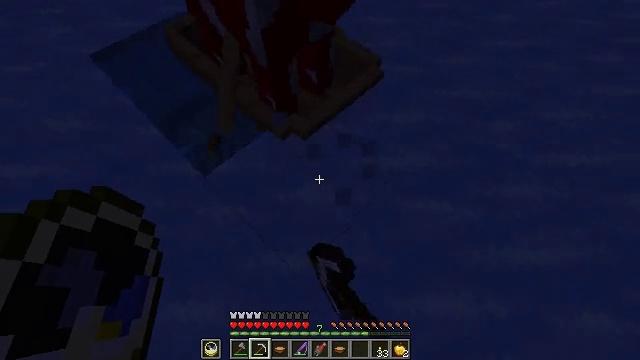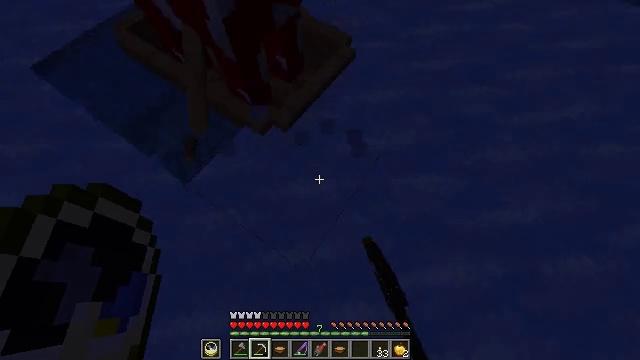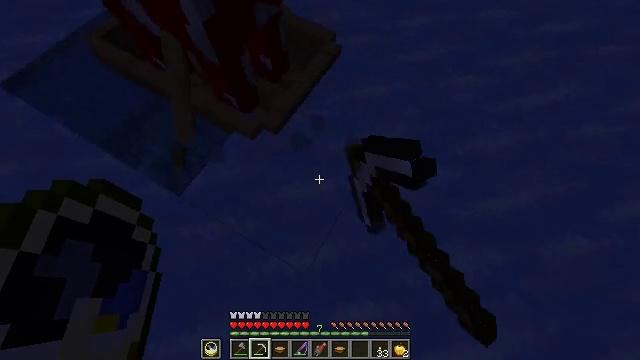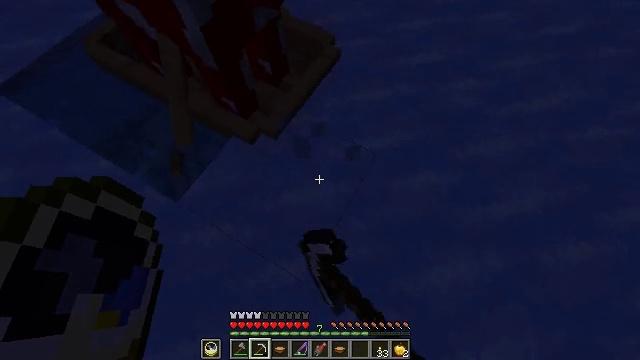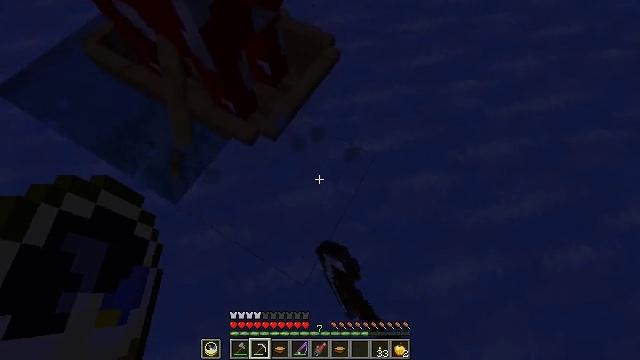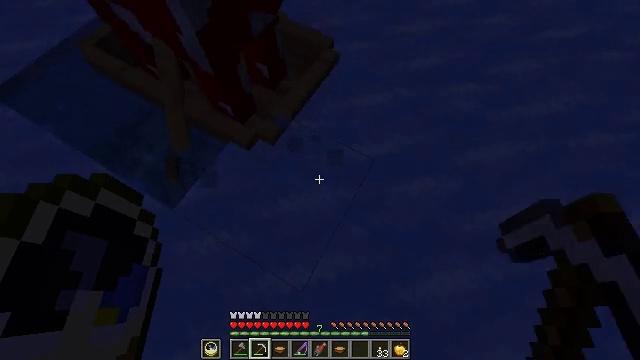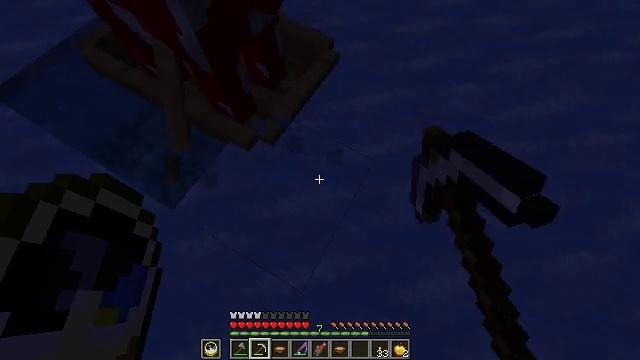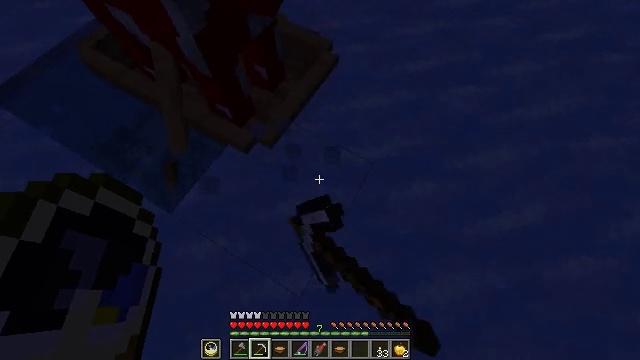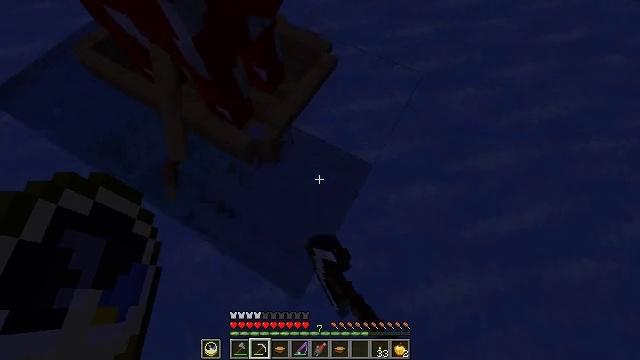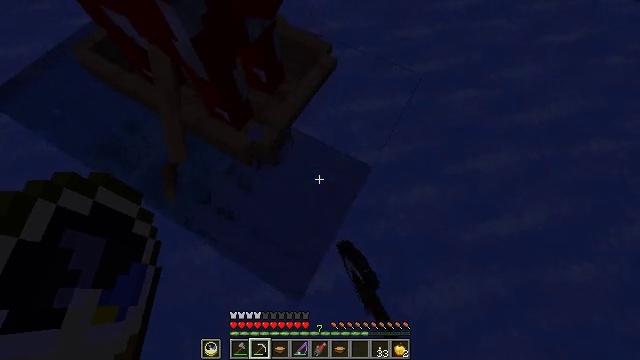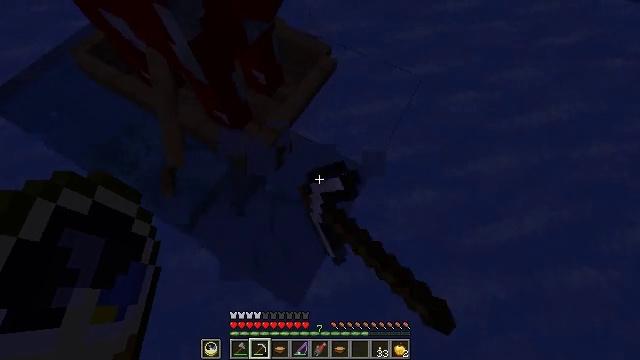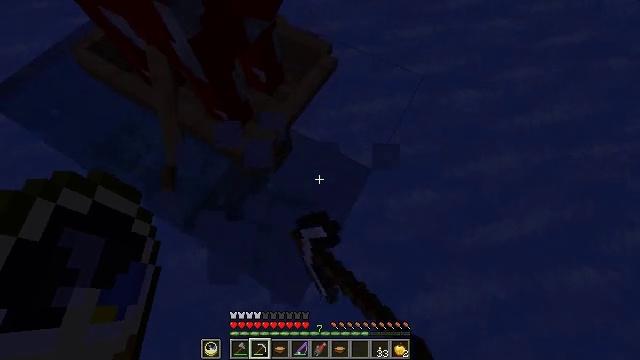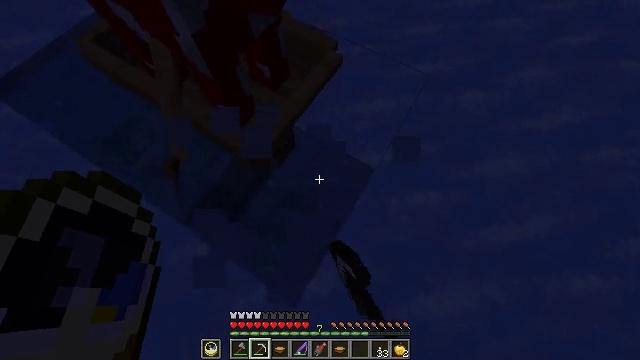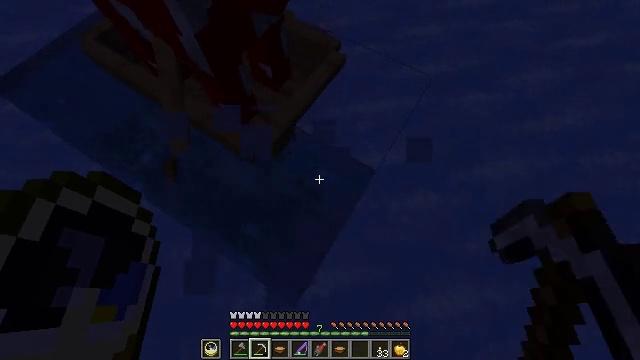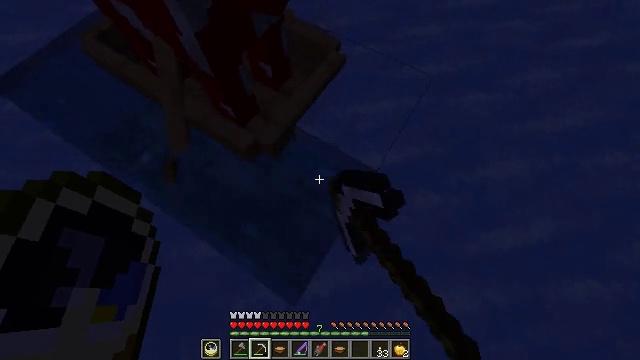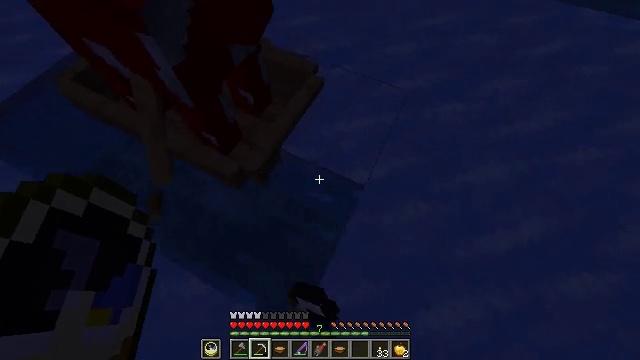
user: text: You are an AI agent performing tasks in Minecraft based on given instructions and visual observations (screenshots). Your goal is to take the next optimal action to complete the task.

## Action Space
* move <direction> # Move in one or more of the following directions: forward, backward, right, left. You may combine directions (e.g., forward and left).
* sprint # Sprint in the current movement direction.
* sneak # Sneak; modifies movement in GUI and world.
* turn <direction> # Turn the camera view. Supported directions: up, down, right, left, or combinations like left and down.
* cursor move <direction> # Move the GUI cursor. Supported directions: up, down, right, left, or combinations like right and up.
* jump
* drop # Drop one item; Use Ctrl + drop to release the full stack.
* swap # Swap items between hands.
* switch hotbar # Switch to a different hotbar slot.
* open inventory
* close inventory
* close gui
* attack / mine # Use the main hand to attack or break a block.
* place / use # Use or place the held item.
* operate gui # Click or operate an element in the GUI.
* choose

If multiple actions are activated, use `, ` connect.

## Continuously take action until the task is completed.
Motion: motion action
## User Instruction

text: Mine the frosted ice block.
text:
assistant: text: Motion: move right, turn right and down, attack / mine
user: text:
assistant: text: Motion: move right, turn right, attack / mine
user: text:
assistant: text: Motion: move right, attack / mine
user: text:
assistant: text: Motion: attack / mine
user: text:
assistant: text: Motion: attack / mine
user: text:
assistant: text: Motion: attack / mine
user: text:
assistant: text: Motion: attack / mine
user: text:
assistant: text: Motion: attack / mine
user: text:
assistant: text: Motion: attack / mine
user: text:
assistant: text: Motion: attack / mine
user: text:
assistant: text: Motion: attack / mine
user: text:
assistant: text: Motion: turn left, attack / mine
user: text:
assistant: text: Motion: attack / mine
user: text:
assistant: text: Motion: attack / mine
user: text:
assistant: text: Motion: turn right and up, attack / mine
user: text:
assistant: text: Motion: turn right and up, attack / mine
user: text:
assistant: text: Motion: turn right, attack / mine
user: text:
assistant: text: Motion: attack / mine
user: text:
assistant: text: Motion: attack / mine
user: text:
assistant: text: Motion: attack / mine
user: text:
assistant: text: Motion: attack / mine
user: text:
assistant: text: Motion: attack / mine
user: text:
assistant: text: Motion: attack / mine
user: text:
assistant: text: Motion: attack / mine
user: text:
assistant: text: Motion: turn up, attack / mine
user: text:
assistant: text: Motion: attack / mine
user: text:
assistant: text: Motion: attack / mine
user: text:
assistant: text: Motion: attack / mine
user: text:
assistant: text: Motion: attack / mine
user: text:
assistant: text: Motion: attack / mine